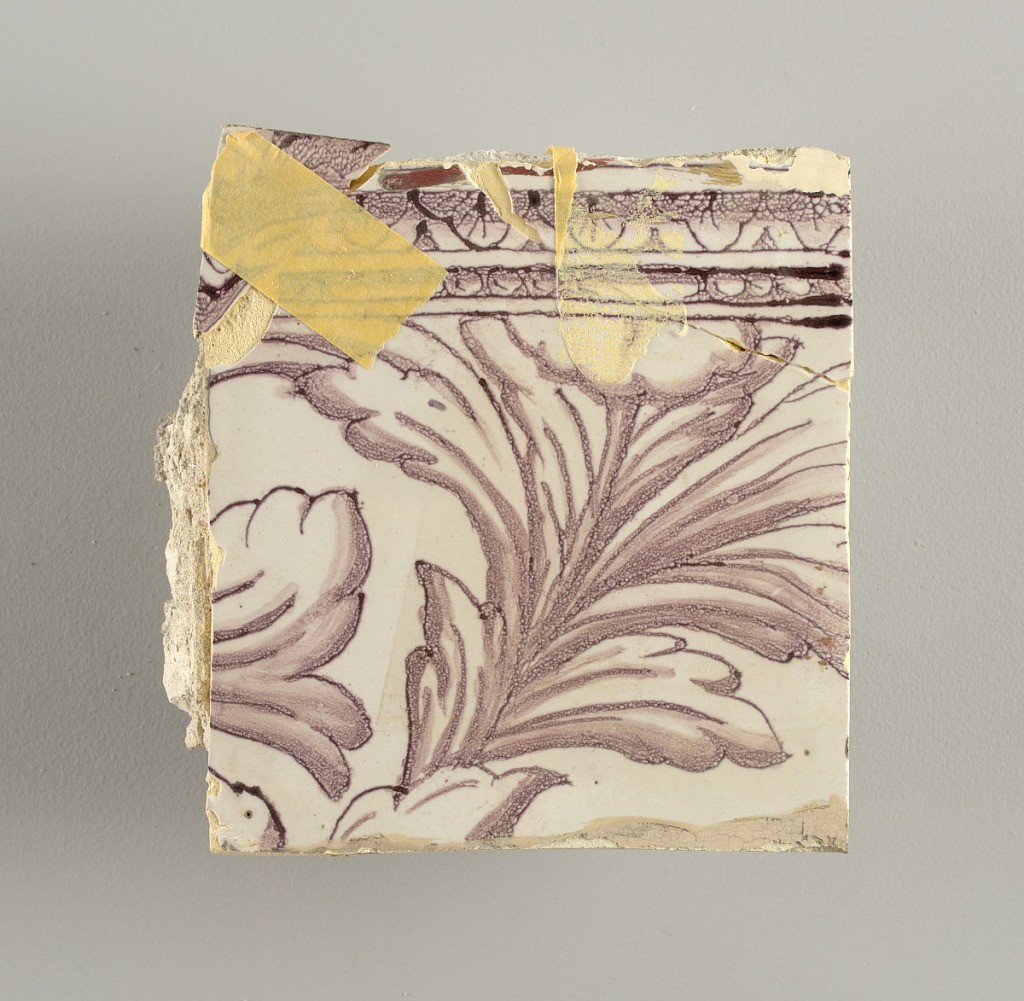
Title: Tile wall facing
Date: ca. 1725
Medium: Tin-glazed earthenware, underglaze
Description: Horizontal rectangle.  Thirty tiles wide and twenty-three tiles high with opening for fireplace eleven tiles wide and ten high.  Foliage arabesques disposed about three vertical axes from which are emphazised by urns at center and right, and at left by the figure of a standing woman carrying an infant on her arm and accompanied by two children.